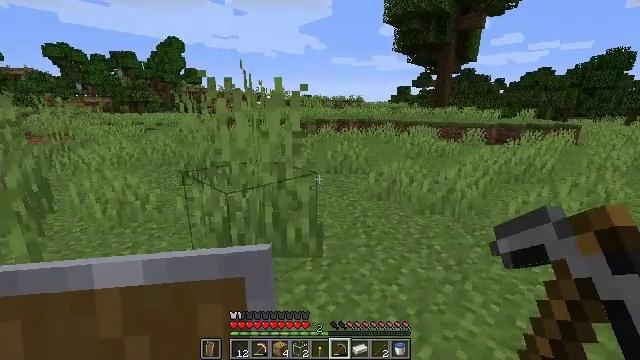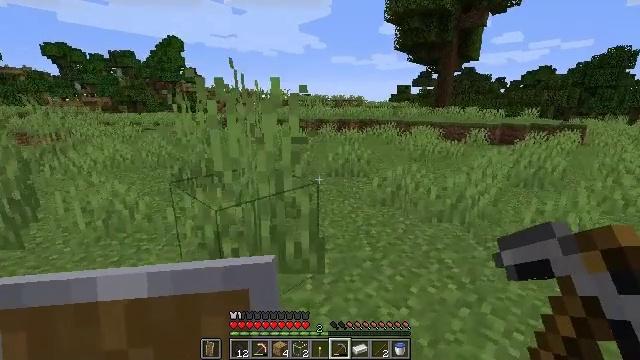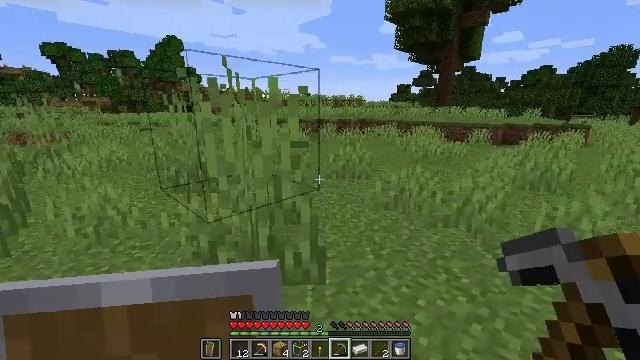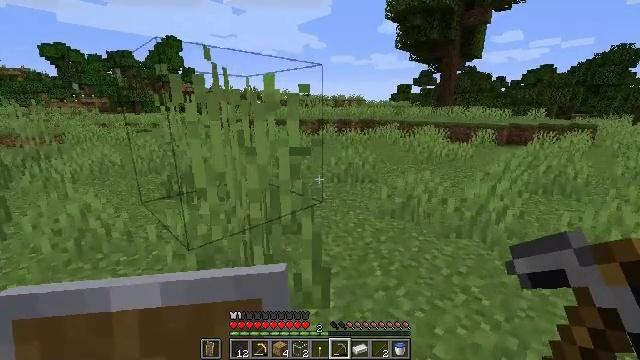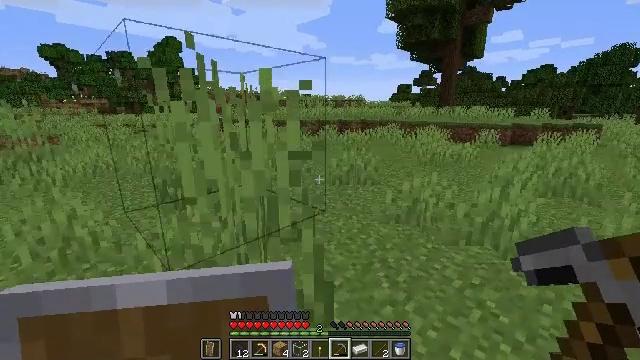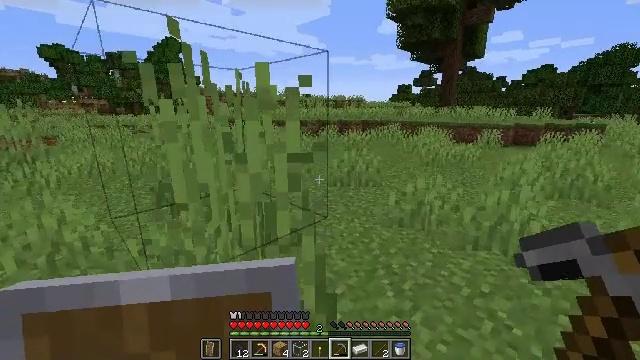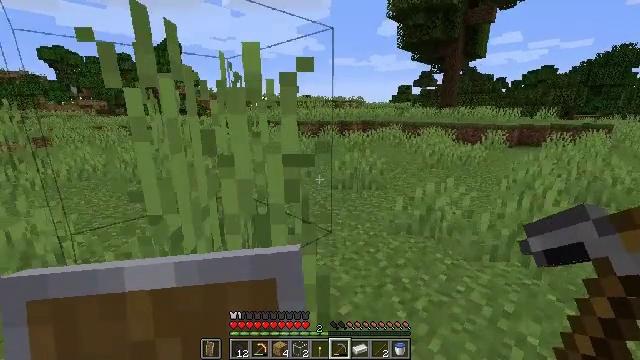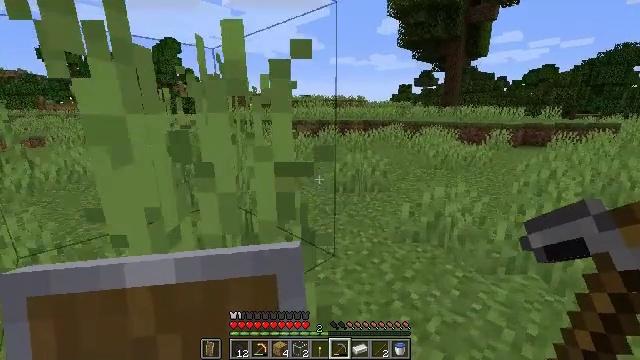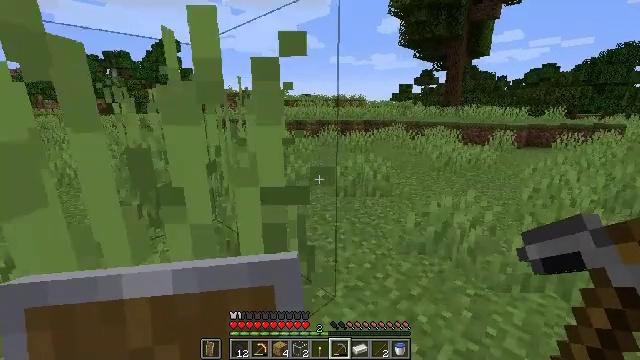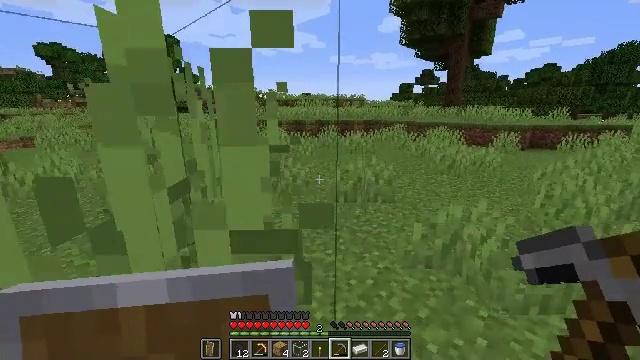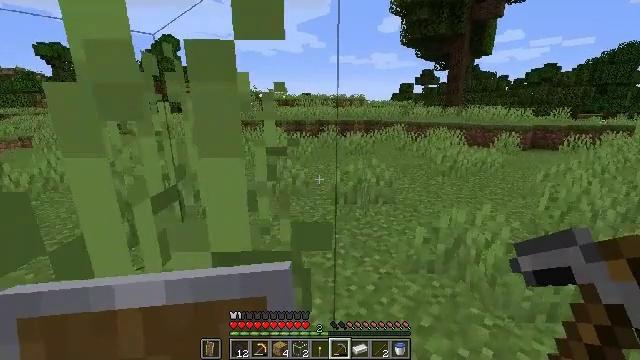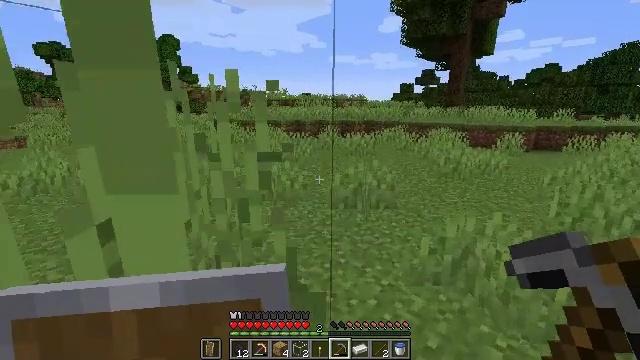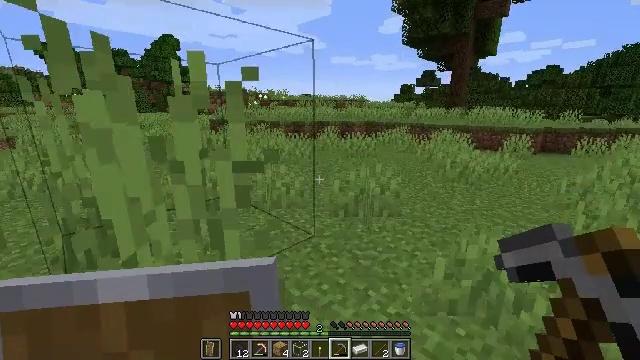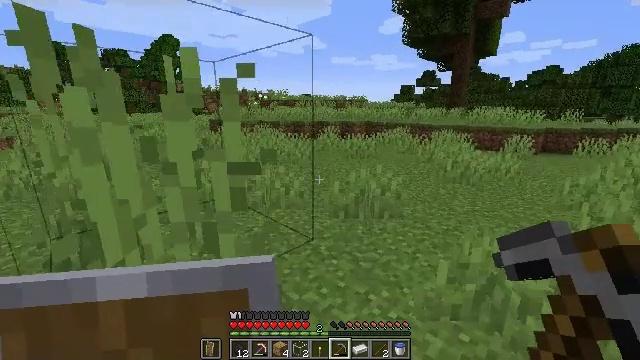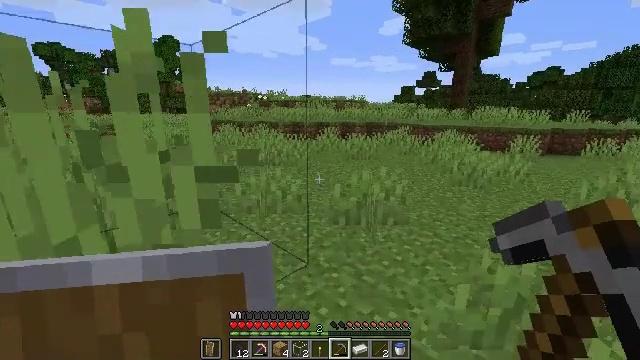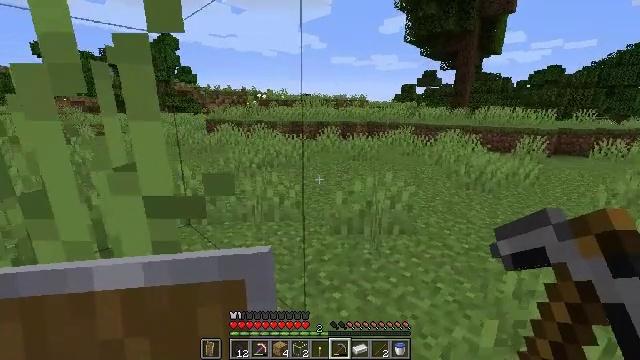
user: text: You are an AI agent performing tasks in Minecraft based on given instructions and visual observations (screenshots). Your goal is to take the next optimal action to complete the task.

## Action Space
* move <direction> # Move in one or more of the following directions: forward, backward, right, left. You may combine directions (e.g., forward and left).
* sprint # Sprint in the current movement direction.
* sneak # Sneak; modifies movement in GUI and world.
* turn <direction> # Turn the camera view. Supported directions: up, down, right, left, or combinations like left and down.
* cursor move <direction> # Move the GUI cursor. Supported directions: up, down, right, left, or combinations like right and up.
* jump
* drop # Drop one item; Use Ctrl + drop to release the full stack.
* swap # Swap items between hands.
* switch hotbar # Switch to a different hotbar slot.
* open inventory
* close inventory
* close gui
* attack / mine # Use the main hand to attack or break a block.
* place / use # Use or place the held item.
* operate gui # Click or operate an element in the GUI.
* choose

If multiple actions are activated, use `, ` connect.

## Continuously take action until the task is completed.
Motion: motion action
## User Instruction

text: Mine the kelp plant underwater.
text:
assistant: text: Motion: move forward
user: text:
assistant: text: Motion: move forward
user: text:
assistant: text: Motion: move forward
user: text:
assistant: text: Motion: move forward
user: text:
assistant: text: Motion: move forward
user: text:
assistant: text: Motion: move forward
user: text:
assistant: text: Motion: move forward
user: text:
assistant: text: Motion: move forward
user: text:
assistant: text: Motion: move forward
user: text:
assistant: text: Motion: move forward
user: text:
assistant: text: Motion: move forward
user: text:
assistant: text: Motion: move forward
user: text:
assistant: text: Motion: move forward
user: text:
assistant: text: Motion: move forward
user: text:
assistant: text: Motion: move forward
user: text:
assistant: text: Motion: move forward
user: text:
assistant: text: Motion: move forward
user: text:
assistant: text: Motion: move forward
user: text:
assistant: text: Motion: move forward
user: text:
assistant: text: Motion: move forward
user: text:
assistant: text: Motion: move forward
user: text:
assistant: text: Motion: move forward
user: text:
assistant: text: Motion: move forward
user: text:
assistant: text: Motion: move forward
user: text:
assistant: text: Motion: move forward
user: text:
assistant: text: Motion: move forward
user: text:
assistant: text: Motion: move forward
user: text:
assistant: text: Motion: move forward
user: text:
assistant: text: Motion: move forward
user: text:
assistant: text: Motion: move forward